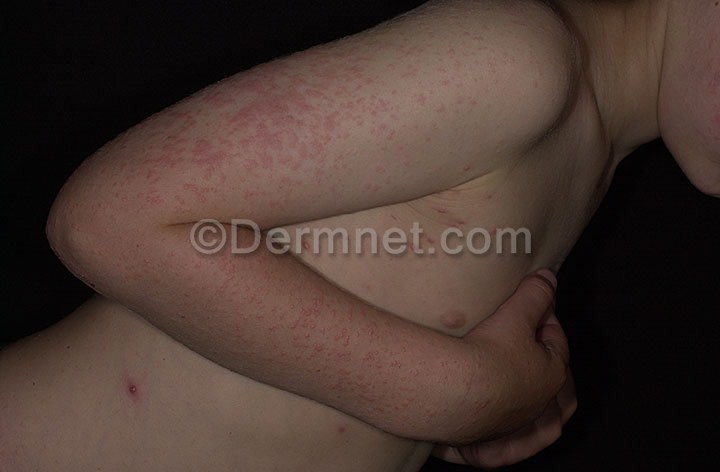
Disease: Exanthems and Drug Eruptions